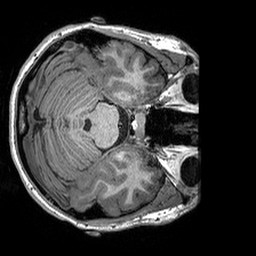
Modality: T1w
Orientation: axial
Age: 21
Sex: female
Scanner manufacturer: siemens
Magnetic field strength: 3 T
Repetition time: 2.3 s
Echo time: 0.00298 s